Field crop: maize
Growth stage: 1
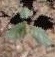
Species: datura